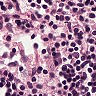
Metastatic tissue present: no